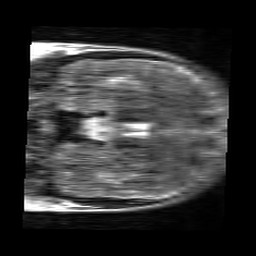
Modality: T2w
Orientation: coronal
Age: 27
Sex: male
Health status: healthy
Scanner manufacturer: siemens
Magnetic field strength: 3 T
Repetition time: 4.01 s
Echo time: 0.116 s